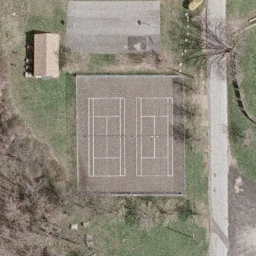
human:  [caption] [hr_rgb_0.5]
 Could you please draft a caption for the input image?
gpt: There are two tennis courts arranged neatly on the lawn and surrounded by some withered plants .

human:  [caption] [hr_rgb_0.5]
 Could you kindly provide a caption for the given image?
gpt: Two tennis courts are surrounded by some withered plants .

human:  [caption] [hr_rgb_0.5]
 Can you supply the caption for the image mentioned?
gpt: There are two tennis courts on the lawn and surrounded by some withered plants .

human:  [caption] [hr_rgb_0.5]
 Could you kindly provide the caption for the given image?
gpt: Two tennis courts arranged neatly with some withered plants surrounded .

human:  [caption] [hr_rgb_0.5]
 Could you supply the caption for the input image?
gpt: There are two tennis courts arranged neatly and surrounded by some withered plants .